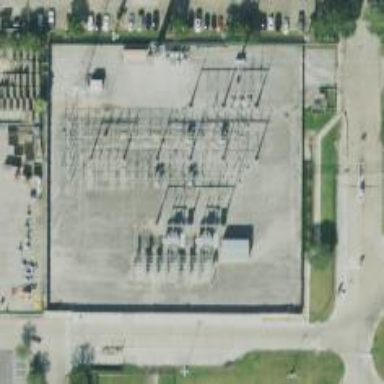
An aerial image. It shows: Switch for power supply.